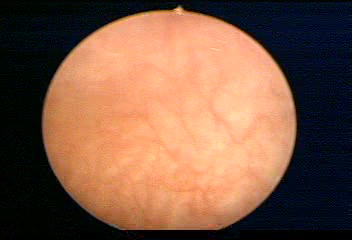
Modality: WLC
Class: Normal mucosa
Bladder cancer association: No